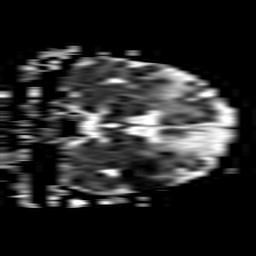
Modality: ADC
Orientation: coronal
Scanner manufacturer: philips
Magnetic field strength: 1.5 T
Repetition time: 3.395 s
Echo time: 0.06922 s